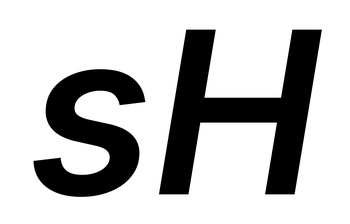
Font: Inter-Italic_SemiBold_Italic